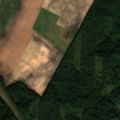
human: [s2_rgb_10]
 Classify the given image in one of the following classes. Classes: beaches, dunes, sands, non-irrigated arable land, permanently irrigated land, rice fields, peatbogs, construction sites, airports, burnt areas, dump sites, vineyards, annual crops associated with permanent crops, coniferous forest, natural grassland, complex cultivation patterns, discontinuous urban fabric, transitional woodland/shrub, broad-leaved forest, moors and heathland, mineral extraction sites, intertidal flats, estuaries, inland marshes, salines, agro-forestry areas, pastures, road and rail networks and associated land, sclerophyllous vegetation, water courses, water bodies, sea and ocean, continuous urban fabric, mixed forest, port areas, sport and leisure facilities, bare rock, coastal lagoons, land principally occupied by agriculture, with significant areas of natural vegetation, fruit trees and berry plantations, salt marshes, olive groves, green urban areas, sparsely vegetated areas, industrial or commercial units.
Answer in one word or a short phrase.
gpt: road and rail networks and associated land, non-irrigated arable land, broad-leaved forest, mixed forest, transitional woodland/shrub